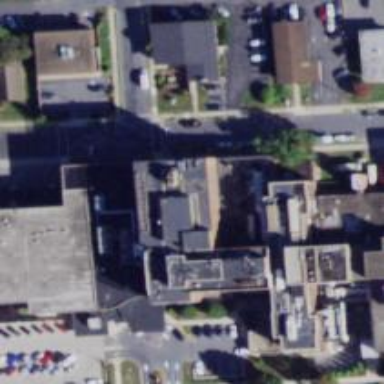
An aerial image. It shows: Healthcare facility identified as hospital.